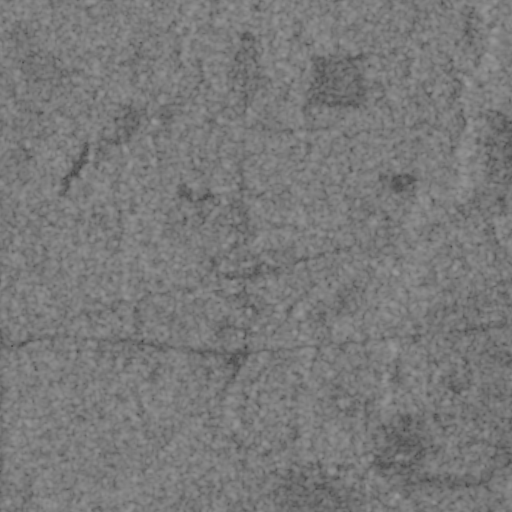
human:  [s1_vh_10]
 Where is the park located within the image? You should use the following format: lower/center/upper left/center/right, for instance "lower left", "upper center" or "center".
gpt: The park is located in the center right of the image.
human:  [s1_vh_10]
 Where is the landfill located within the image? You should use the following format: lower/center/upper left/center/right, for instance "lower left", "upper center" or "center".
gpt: There is no landfill in the image.

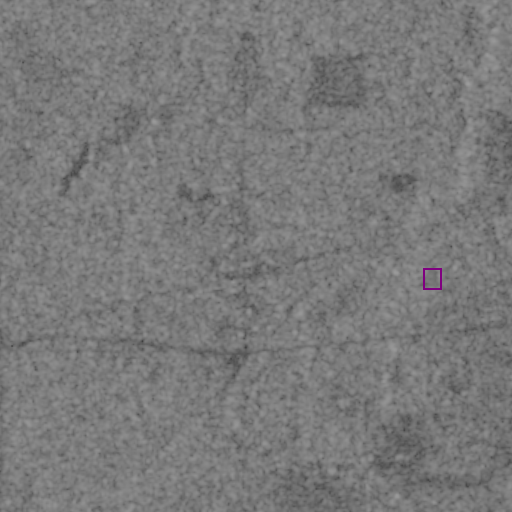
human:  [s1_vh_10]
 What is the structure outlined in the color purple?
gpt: The structure outlined in purple is a park.
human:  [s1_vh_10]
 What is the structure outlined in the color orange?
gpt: There is no orange outline.